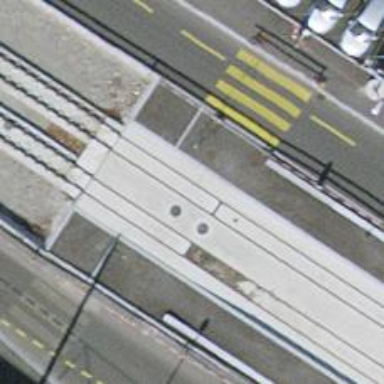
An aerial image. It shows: Tram crossing on the railway.